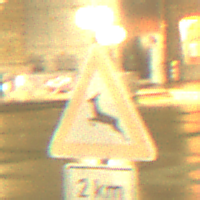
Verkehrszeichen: WildwechselRechts
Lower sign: Entfernungsangaben2
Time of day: Night
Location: Outdoor (Urban)
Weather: Overcast
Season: NotSpecified
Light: Artificial